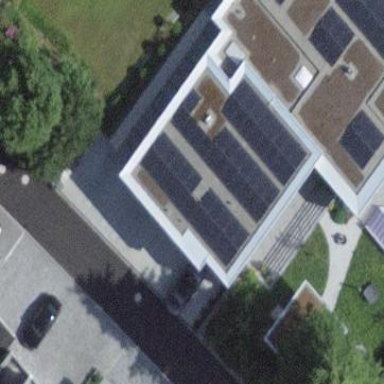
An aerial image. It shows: Solar power generator using photovoltaic method with solar photovoltaic panel types.